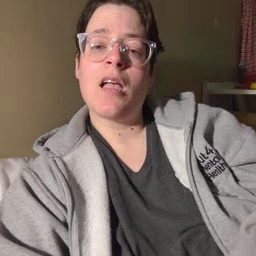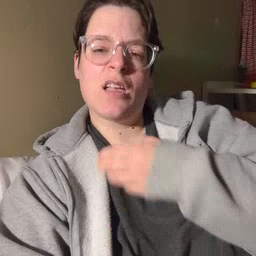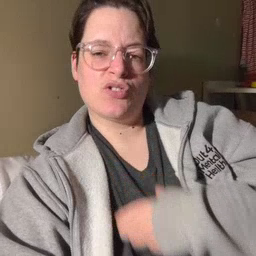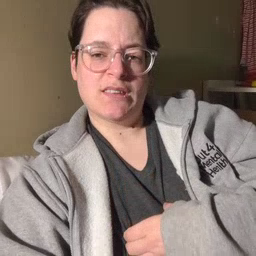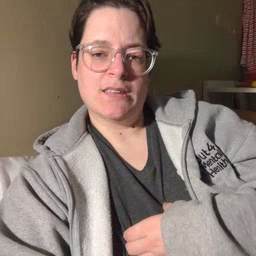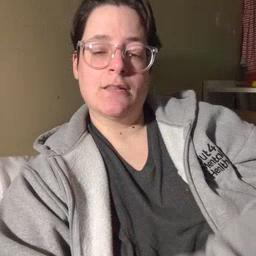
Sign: hungry